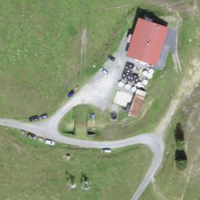
EUNIS habitat code: 23
Species observed at this site:
Parnassia palustris
Campanula glomerata